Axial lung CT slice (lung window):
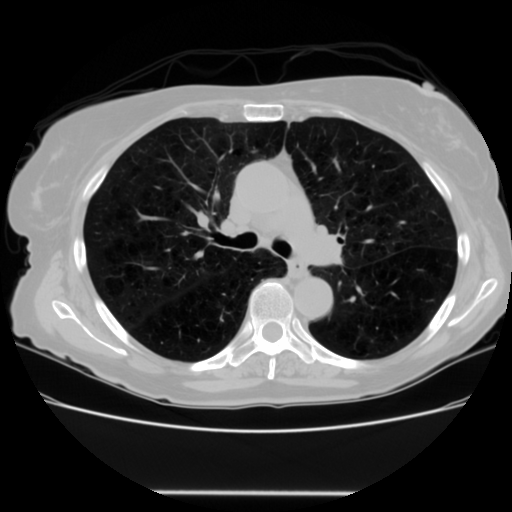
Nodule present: no